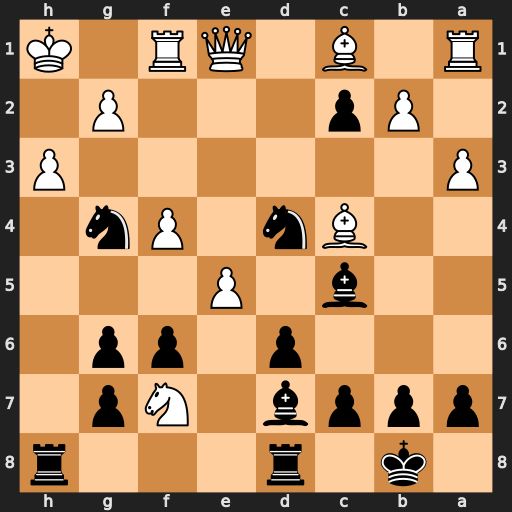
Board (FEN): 1k1r3r/pppb1Np1/3p1pp1/2b1P3/2Bn1Pn1/P6P/1Pp3P1/R1B1QR1K
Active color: b
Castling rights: -
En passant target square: -
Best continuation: Rxh3+ gxh3 Bc6+ Qe4 Bxe4+